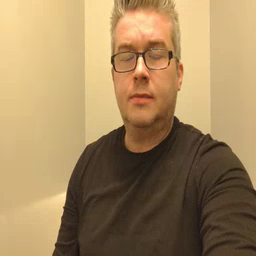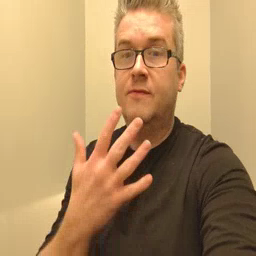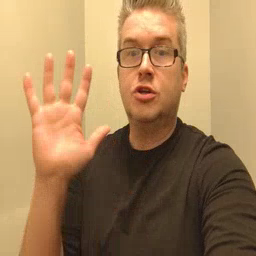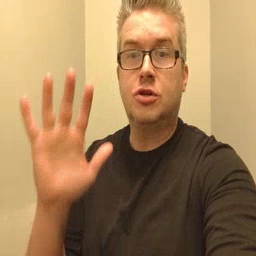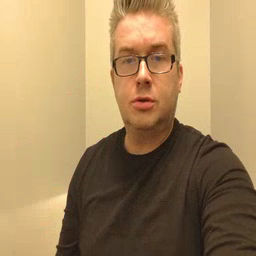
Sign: finish